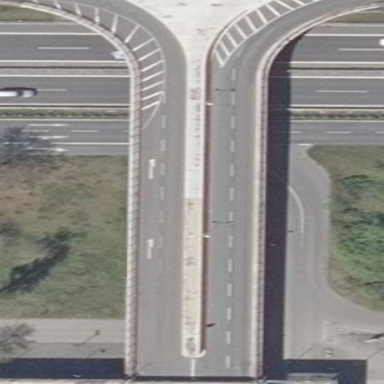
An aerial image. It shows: Man-made bridge.